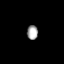
Tissue: lung
Cell type: Endothelial cells
Senescence score: 0.6584
Nuclear area (px): 155
Mean DAPI intensity: 164.606